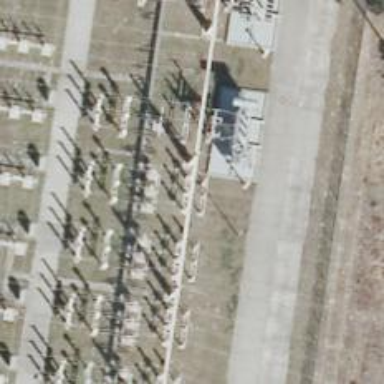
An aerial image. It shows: Three cables of power line.